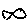
Label: fish